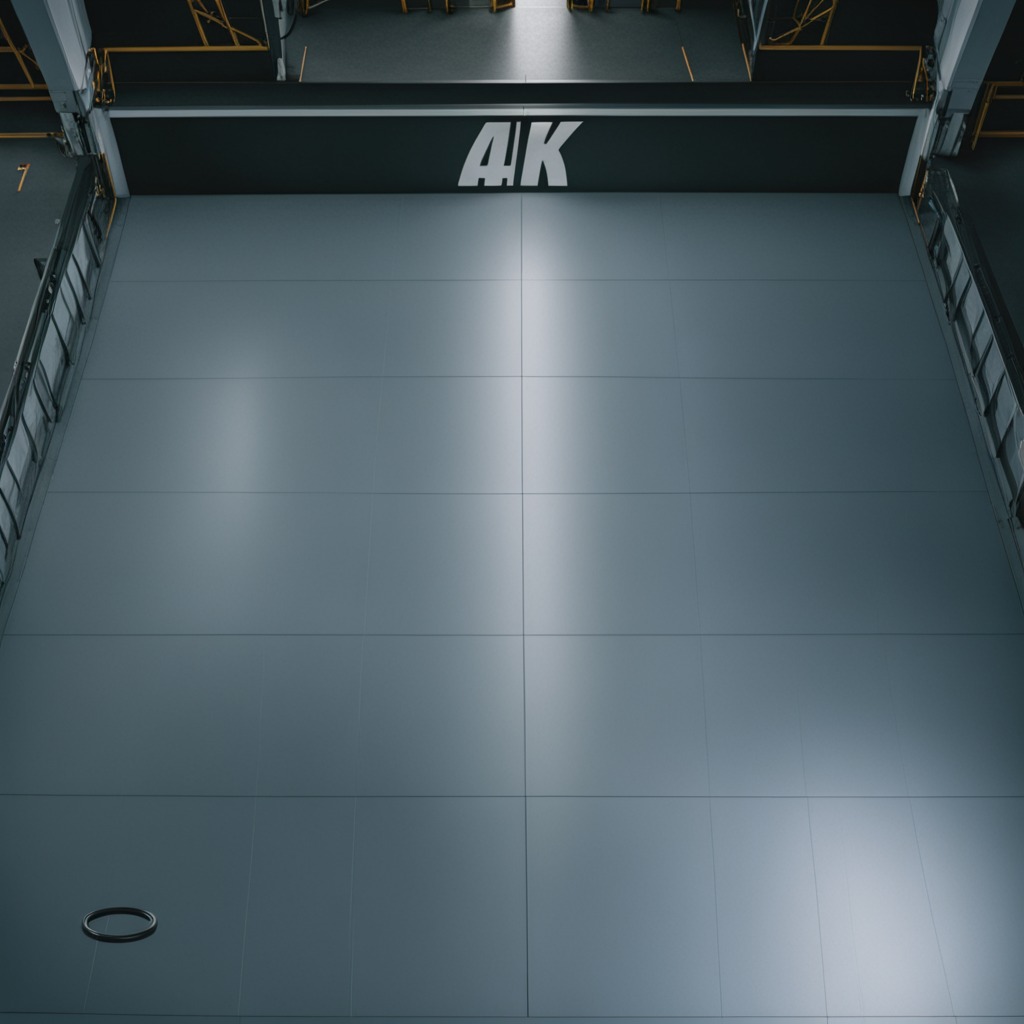
A rubber O-ring is lying on a toolbox surface in an airplane hangar workshop.